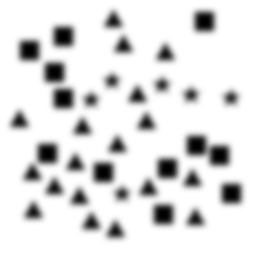
Squares: 12
Triangles: 18
Stars: 6
Total shapes: 36